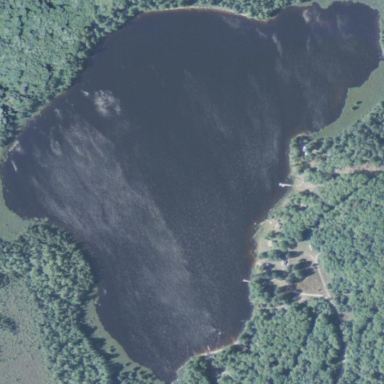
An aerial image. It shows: Serene lake.